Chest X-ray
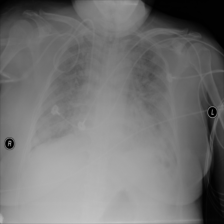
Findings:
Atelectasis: negative
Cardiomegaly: negative
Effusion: negative
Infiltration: positive
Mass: negative
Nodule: negative
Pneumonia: negative
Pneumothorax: negative
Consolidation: negative
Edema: negative
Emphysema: negative
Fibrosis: negative
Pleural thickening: negative
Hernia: negative